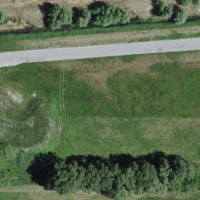
EUNIS habitat code: 57
Species observed at this site:
Picus viridis
Orchis pallens